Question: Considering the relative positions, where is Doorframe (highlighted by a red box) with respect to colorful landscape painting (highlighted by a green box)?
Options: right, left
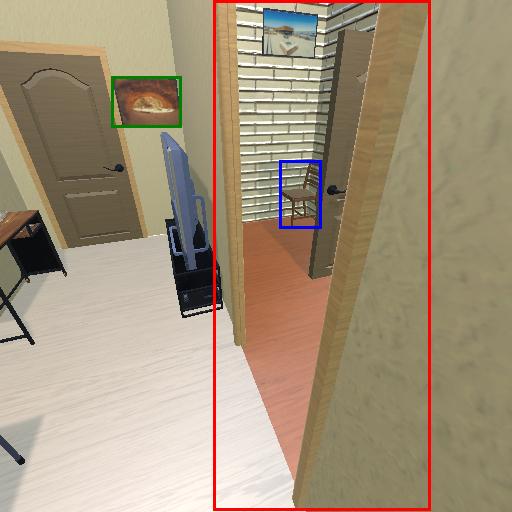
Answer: right